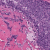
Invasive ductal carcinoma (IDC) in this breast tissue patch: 0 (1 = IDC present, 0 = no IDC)